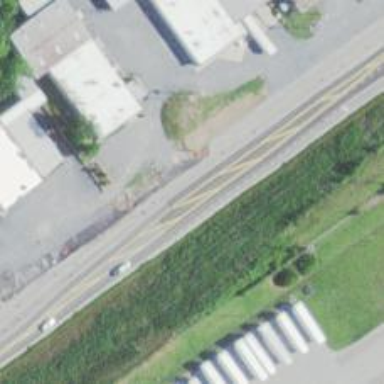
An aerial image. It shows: Asphalt trunk highway.